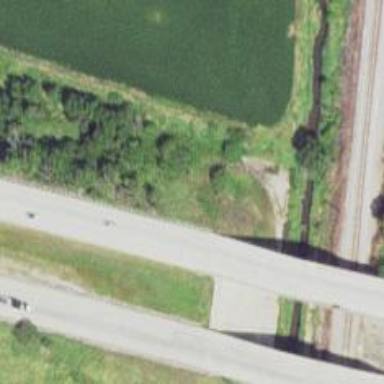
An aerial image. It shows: Viaduct bridge on motorway.